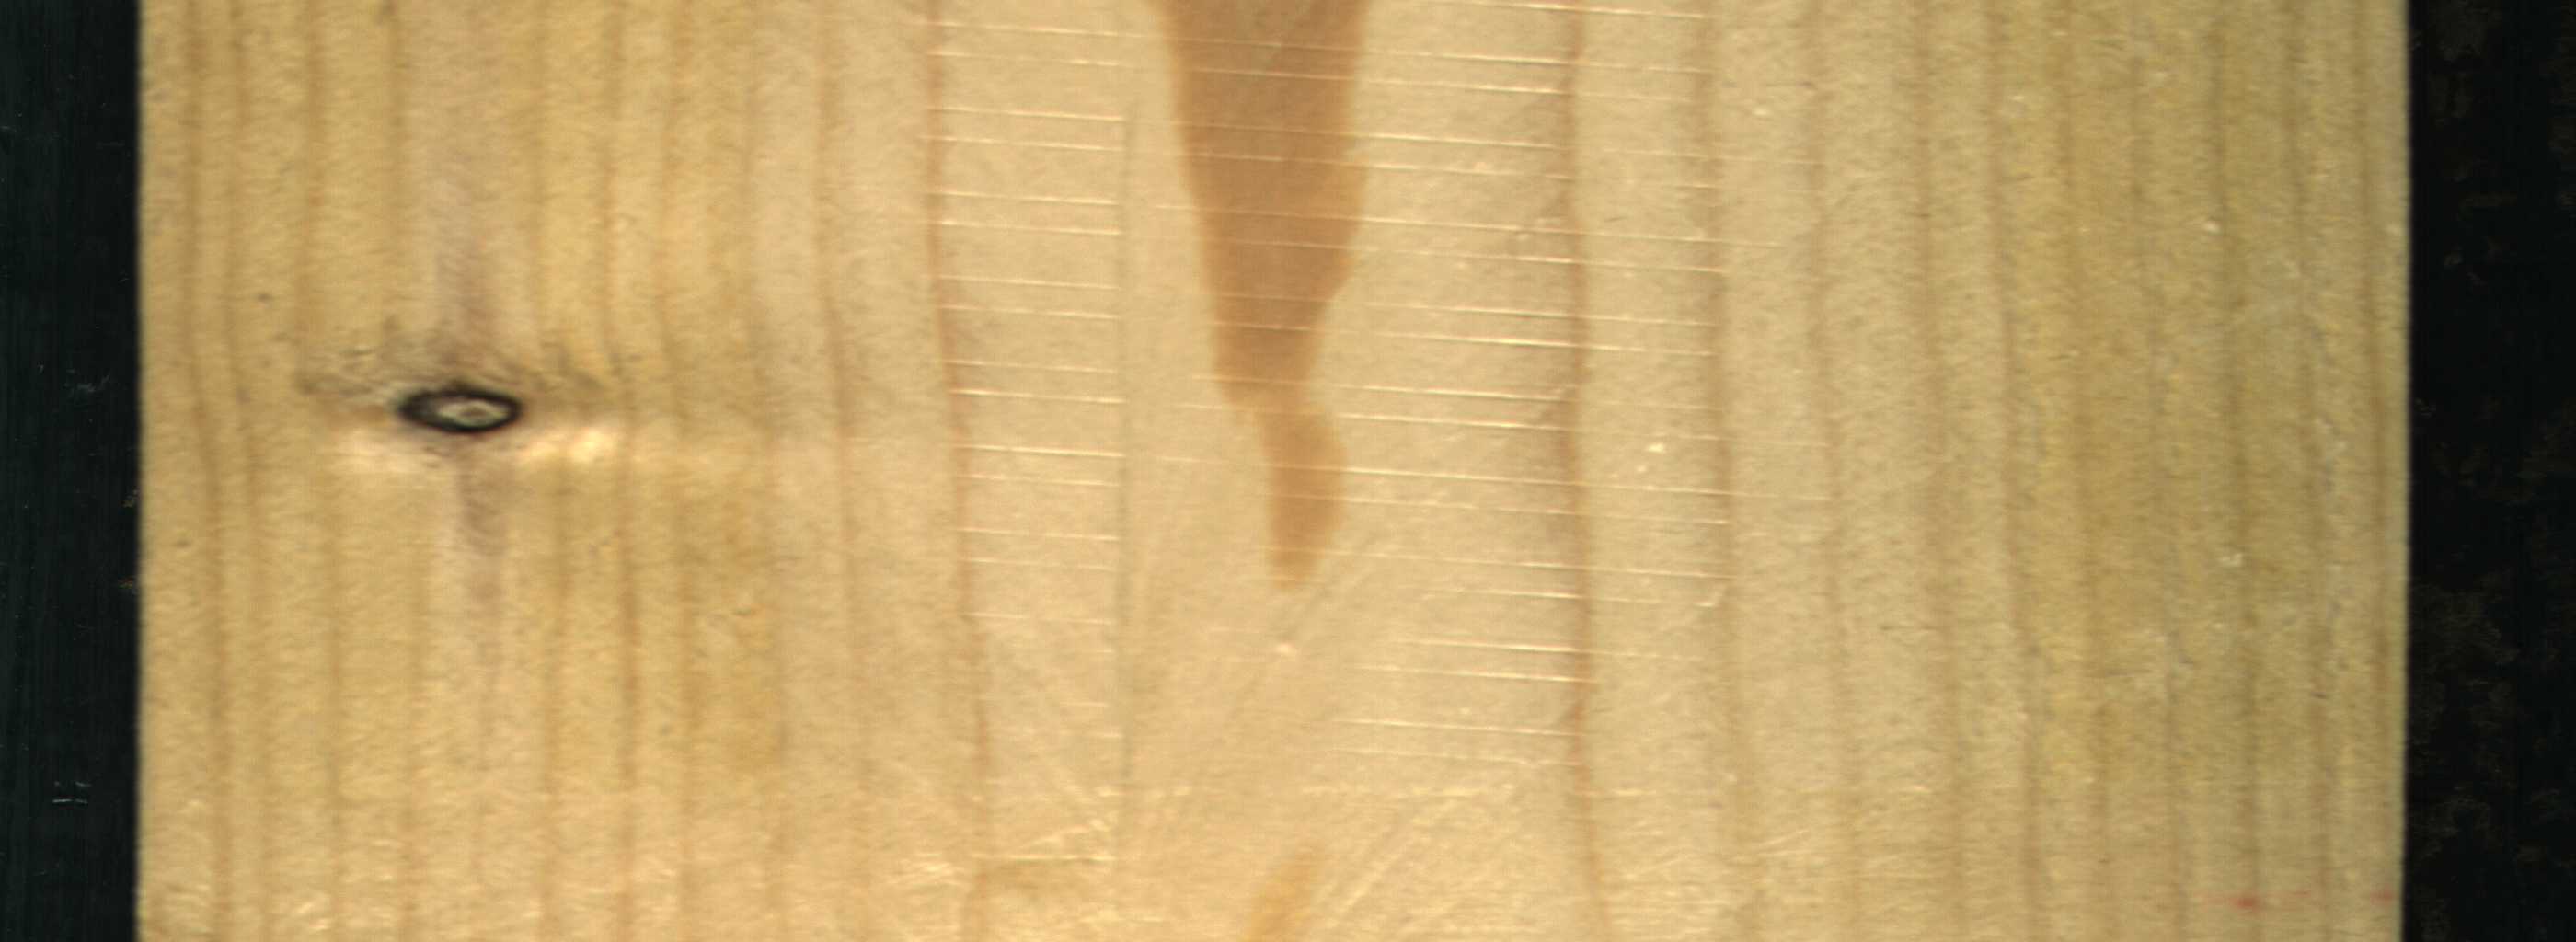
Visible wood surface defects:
Dead_Knot